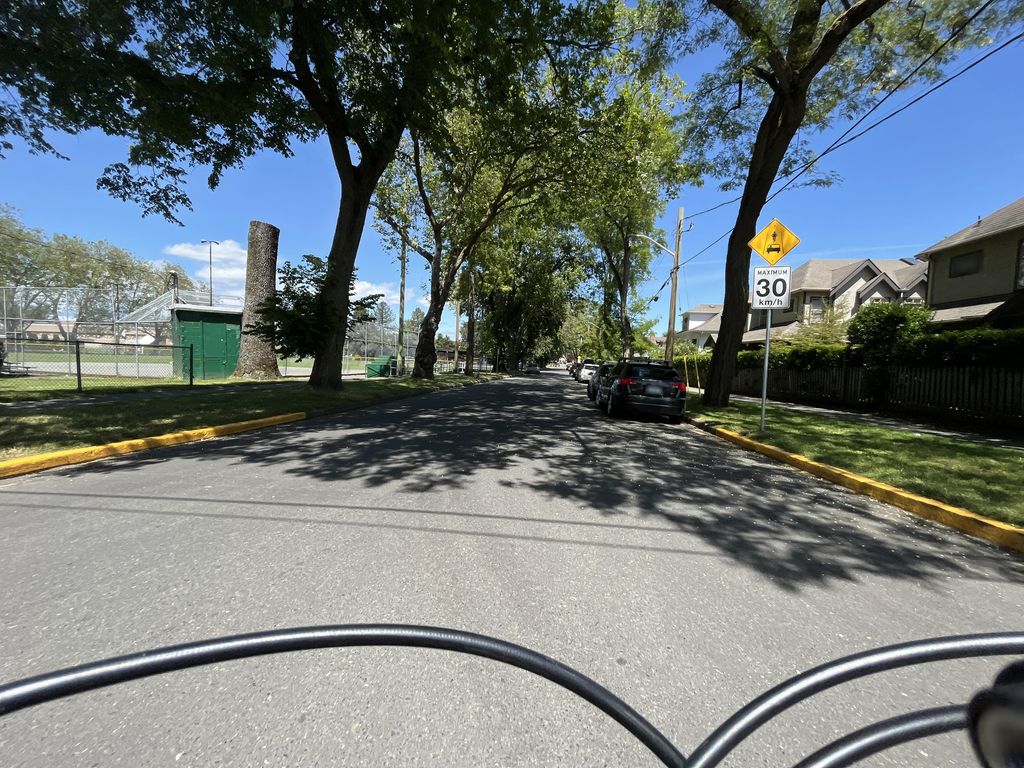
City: victoria